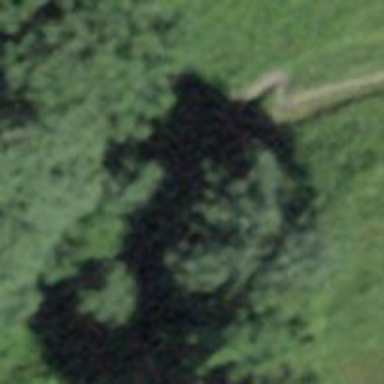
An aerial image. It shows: Path leading to bridge.